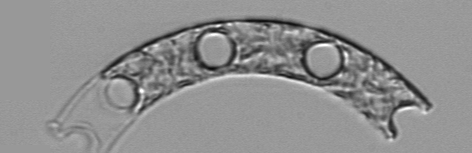
Label: Eucampia